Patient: sex M, age 78
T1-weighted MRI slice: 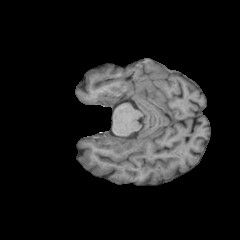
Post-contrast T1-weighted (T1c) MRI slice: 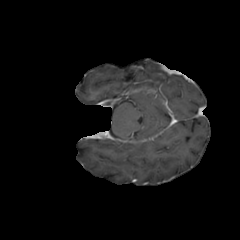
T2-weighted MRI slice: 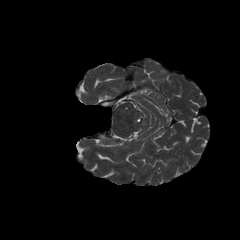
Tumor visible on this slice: no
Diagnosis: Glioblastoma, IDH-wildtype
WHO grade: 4